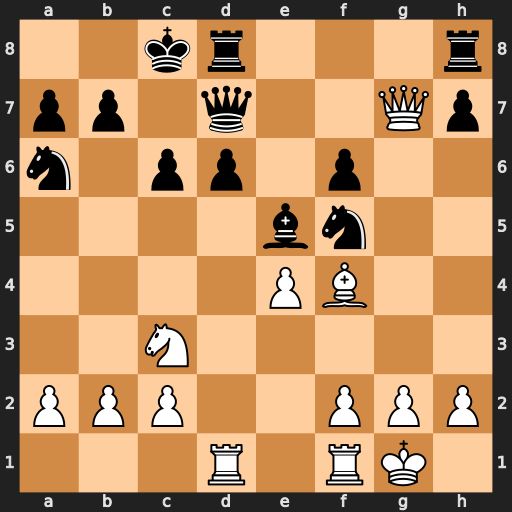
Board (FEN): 2kr3r/pp1q2Qp/n1pp1p2/4bn2/4PB2/2N5/PPP2PPP/3R1RK1
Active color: w
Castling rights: -
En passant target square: -
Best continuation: Qxd7+ Rxd7 Bxe5 fxe5 exf5